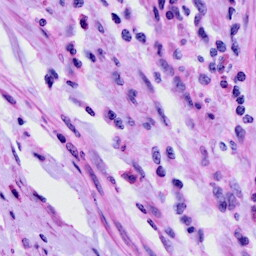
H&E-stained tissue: Cervix